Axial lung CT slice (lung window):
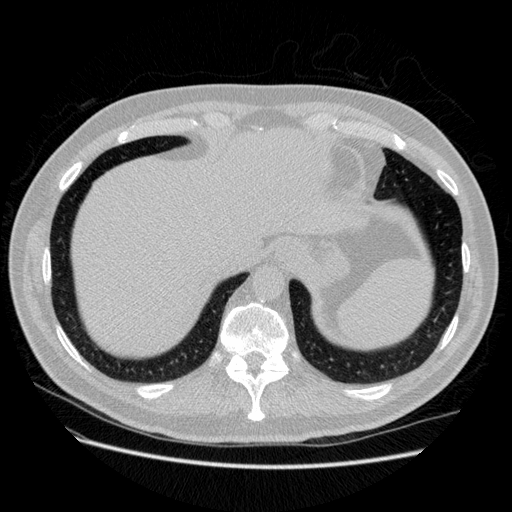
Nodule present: no